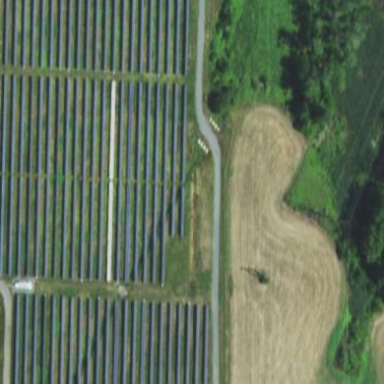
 consisting of solar photovoltaic panels."